过椭圆$\boldsymbol{C:\dfrac{x^2}{m}+\dfrac{y^2}{m-9}=1(m>9)}$右焦点$F$的圆与圆$O:x^2+y^2=4$外切，则该圆直径$FQ$的端点$Q$的轨迹方程为（）

\begin{enumerate}
\item[A.$\boldsymbol{\dfrac{x^2}{4}-\dfrac{y^2}{5}=1}$]
\item[B.$\boldsymbol{\dfrac{x^2}{4}-\dfrac{y^2}{5}=1\left(x\le-2\right)}$]
\item[C.$\boldsymbol{\dfrac{x^2}{4}-\dfrac{y^2}{5}=1\left(x\ge2\right)}$]
\item[D.$\boldsymbol{\dfrac{y^2}{4}-\dfrac{x^2}{5}=1}$]
\end{enumerate}

\vspace{0.2cm}
【解答】
\noindent \textbf{【答案】} C

\noindent \textbf{【分析】} 求出点 $F$ 的坐标，结合两圆外切的性质探求出点 $Q$ 的轨迹特征，进而求出方程。

\noindent \textbf{【详解】} 由椭圆 $\frac{x^2}{m} + \frac{y^2}{m-9} = 1 (m > 9)$，得椭圆半焦距 $c = \sqrt{m - (m - 9)} = 3$，即有 $F(3, 0)$，则椭圆的左焦点为 $F_1(-3, 0)$。

\noindent 设以 $FQ$ 为直径的圆的圆心为 $C$，如图，

\noindent 由圆 $O$ 与圆 $C$ 外切，得 $|OC| - |CF| = 2$，又 $|QF_1| = 2|OC|$，$|QF| = 2|CF|$，

\noindent 则 $|QF_1| - |QF| = 2(|OC| - |CF|) = 4 < |F_1F|$，

\noindent 因此 $Q$ 的轨迹是以 $F_1$、$F$ 为焦点，实轴长 $2a = 4$ 的双曲线的右支，即 $a = 2$，$b = \sqrt{9 - 4} = \sqrt{5}$，

\noindent 所以双曲线方程：$\frac{x^2}{4} - \frac{y^2}{5} = 1 (x \ge 2)$。

\noindent 故选：C

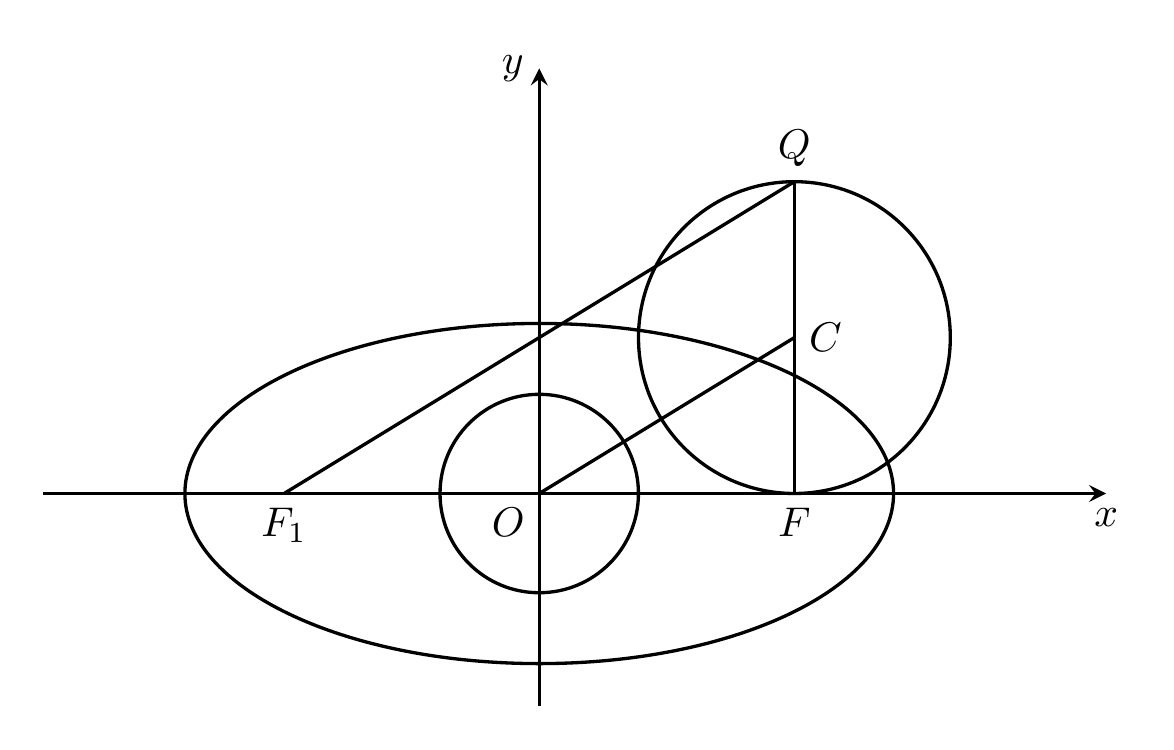